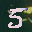
Label: 5